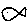
Label: fish